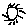
Label: sun